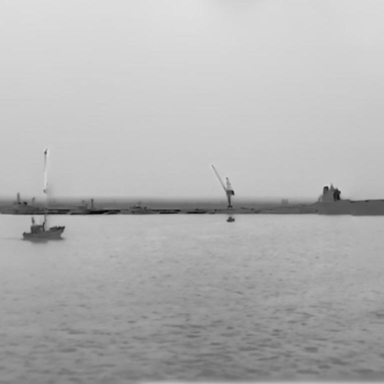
There is a bulk_carrier in the infrared image.